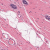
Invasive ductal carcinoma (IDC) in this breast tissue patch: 0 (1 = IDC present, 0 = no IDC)